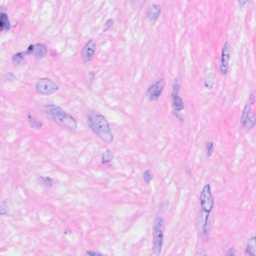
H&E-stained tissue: Breast